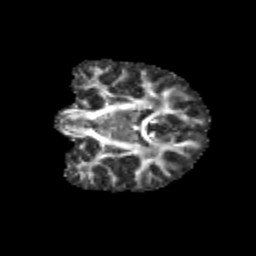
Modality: FA
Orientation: coronal
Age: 13
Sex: female
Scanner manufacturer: siemens
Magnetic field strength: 3 T
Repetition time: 3.8 s
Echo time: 0.07 s